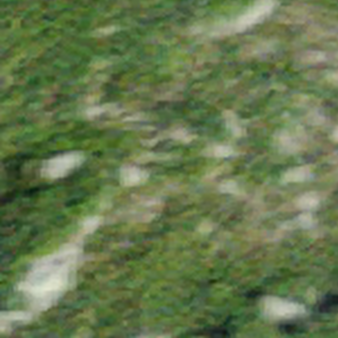
Label: other